Interaction volume radius: 10 \u00c5
Interaction volume height: 20 \u00c5
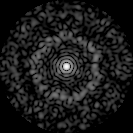
Disorder parameter: 0.8232